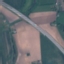
Label: Highway